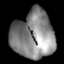
Tissue: lung
Cell type: T cells
Senescence score: 0.2227
Nuclear area (px): 1964
Mean DAPI intensity: 133.814